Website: lowes
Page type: customer-info-address
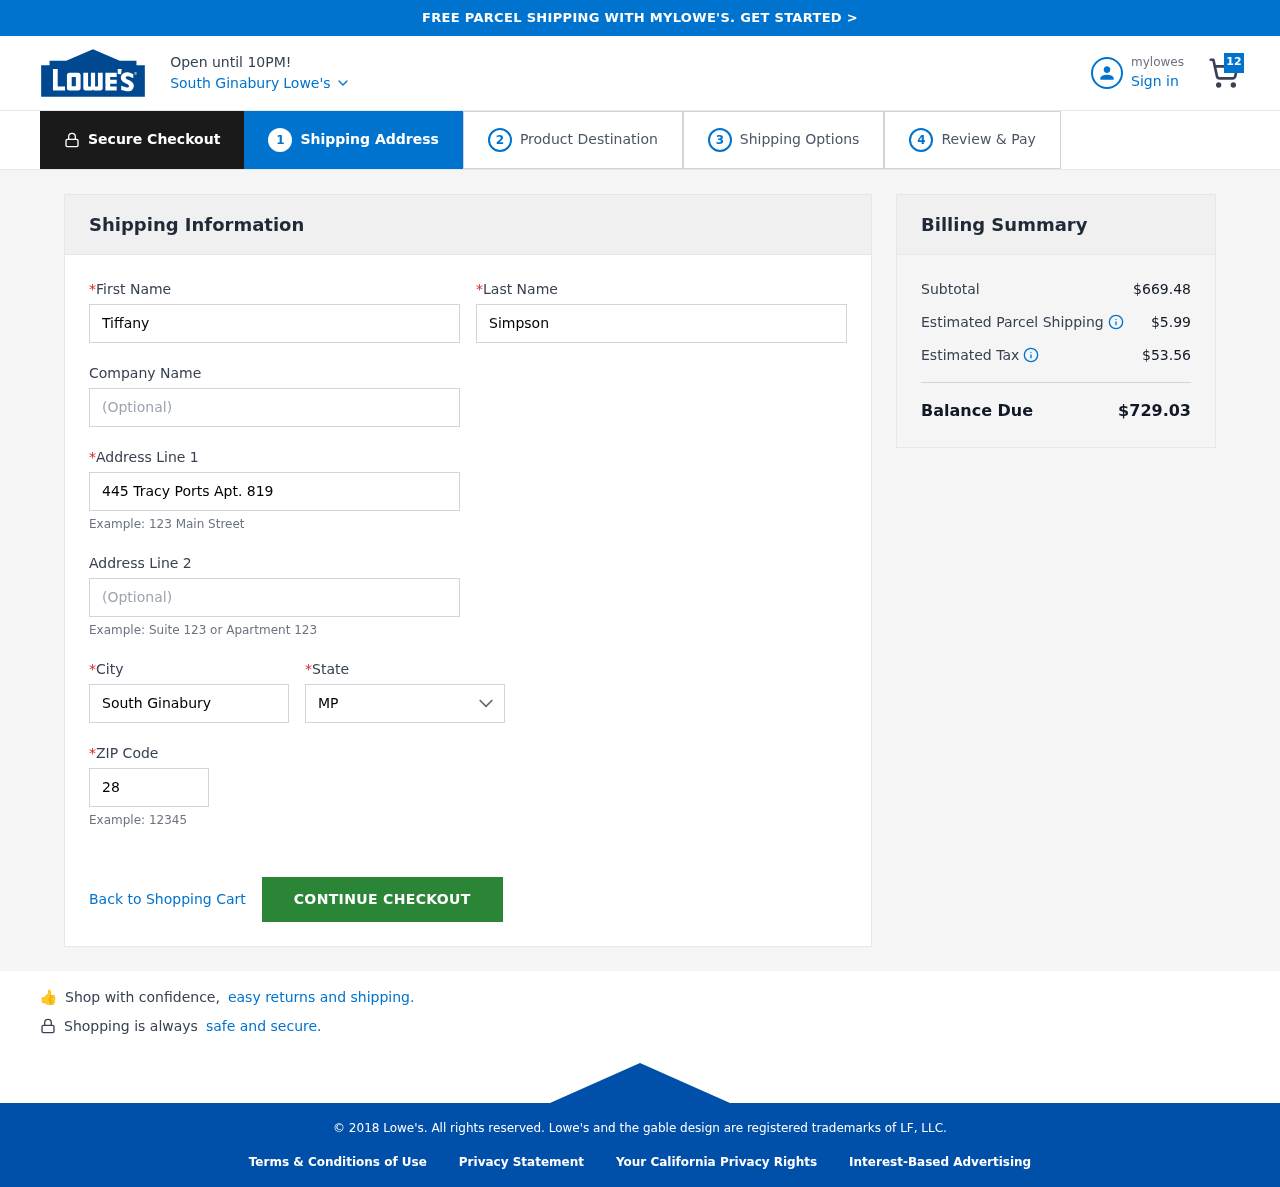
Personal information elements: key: PII_CITY
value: South Ginabury
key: PII_FIRSTNAME
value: Tiffany
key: PII_LASTNAME
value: Simpson
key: PII_POSTCODE
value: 28361
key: PII_STATE
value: MP
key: PII_STREET
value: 445 Tracy Ports Apt. 819
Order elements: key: ORDER_NUM_ITEMS
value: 12
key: ORDER_SUBTOTAL
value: $669.48
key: ORDER_SHIPPING_COST
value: $5.99
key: ORDER_TAX
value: $53.56
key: ORDER_TOTAL
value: $729.03